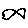
Label: fish